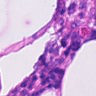
Metastatic tissue present: no